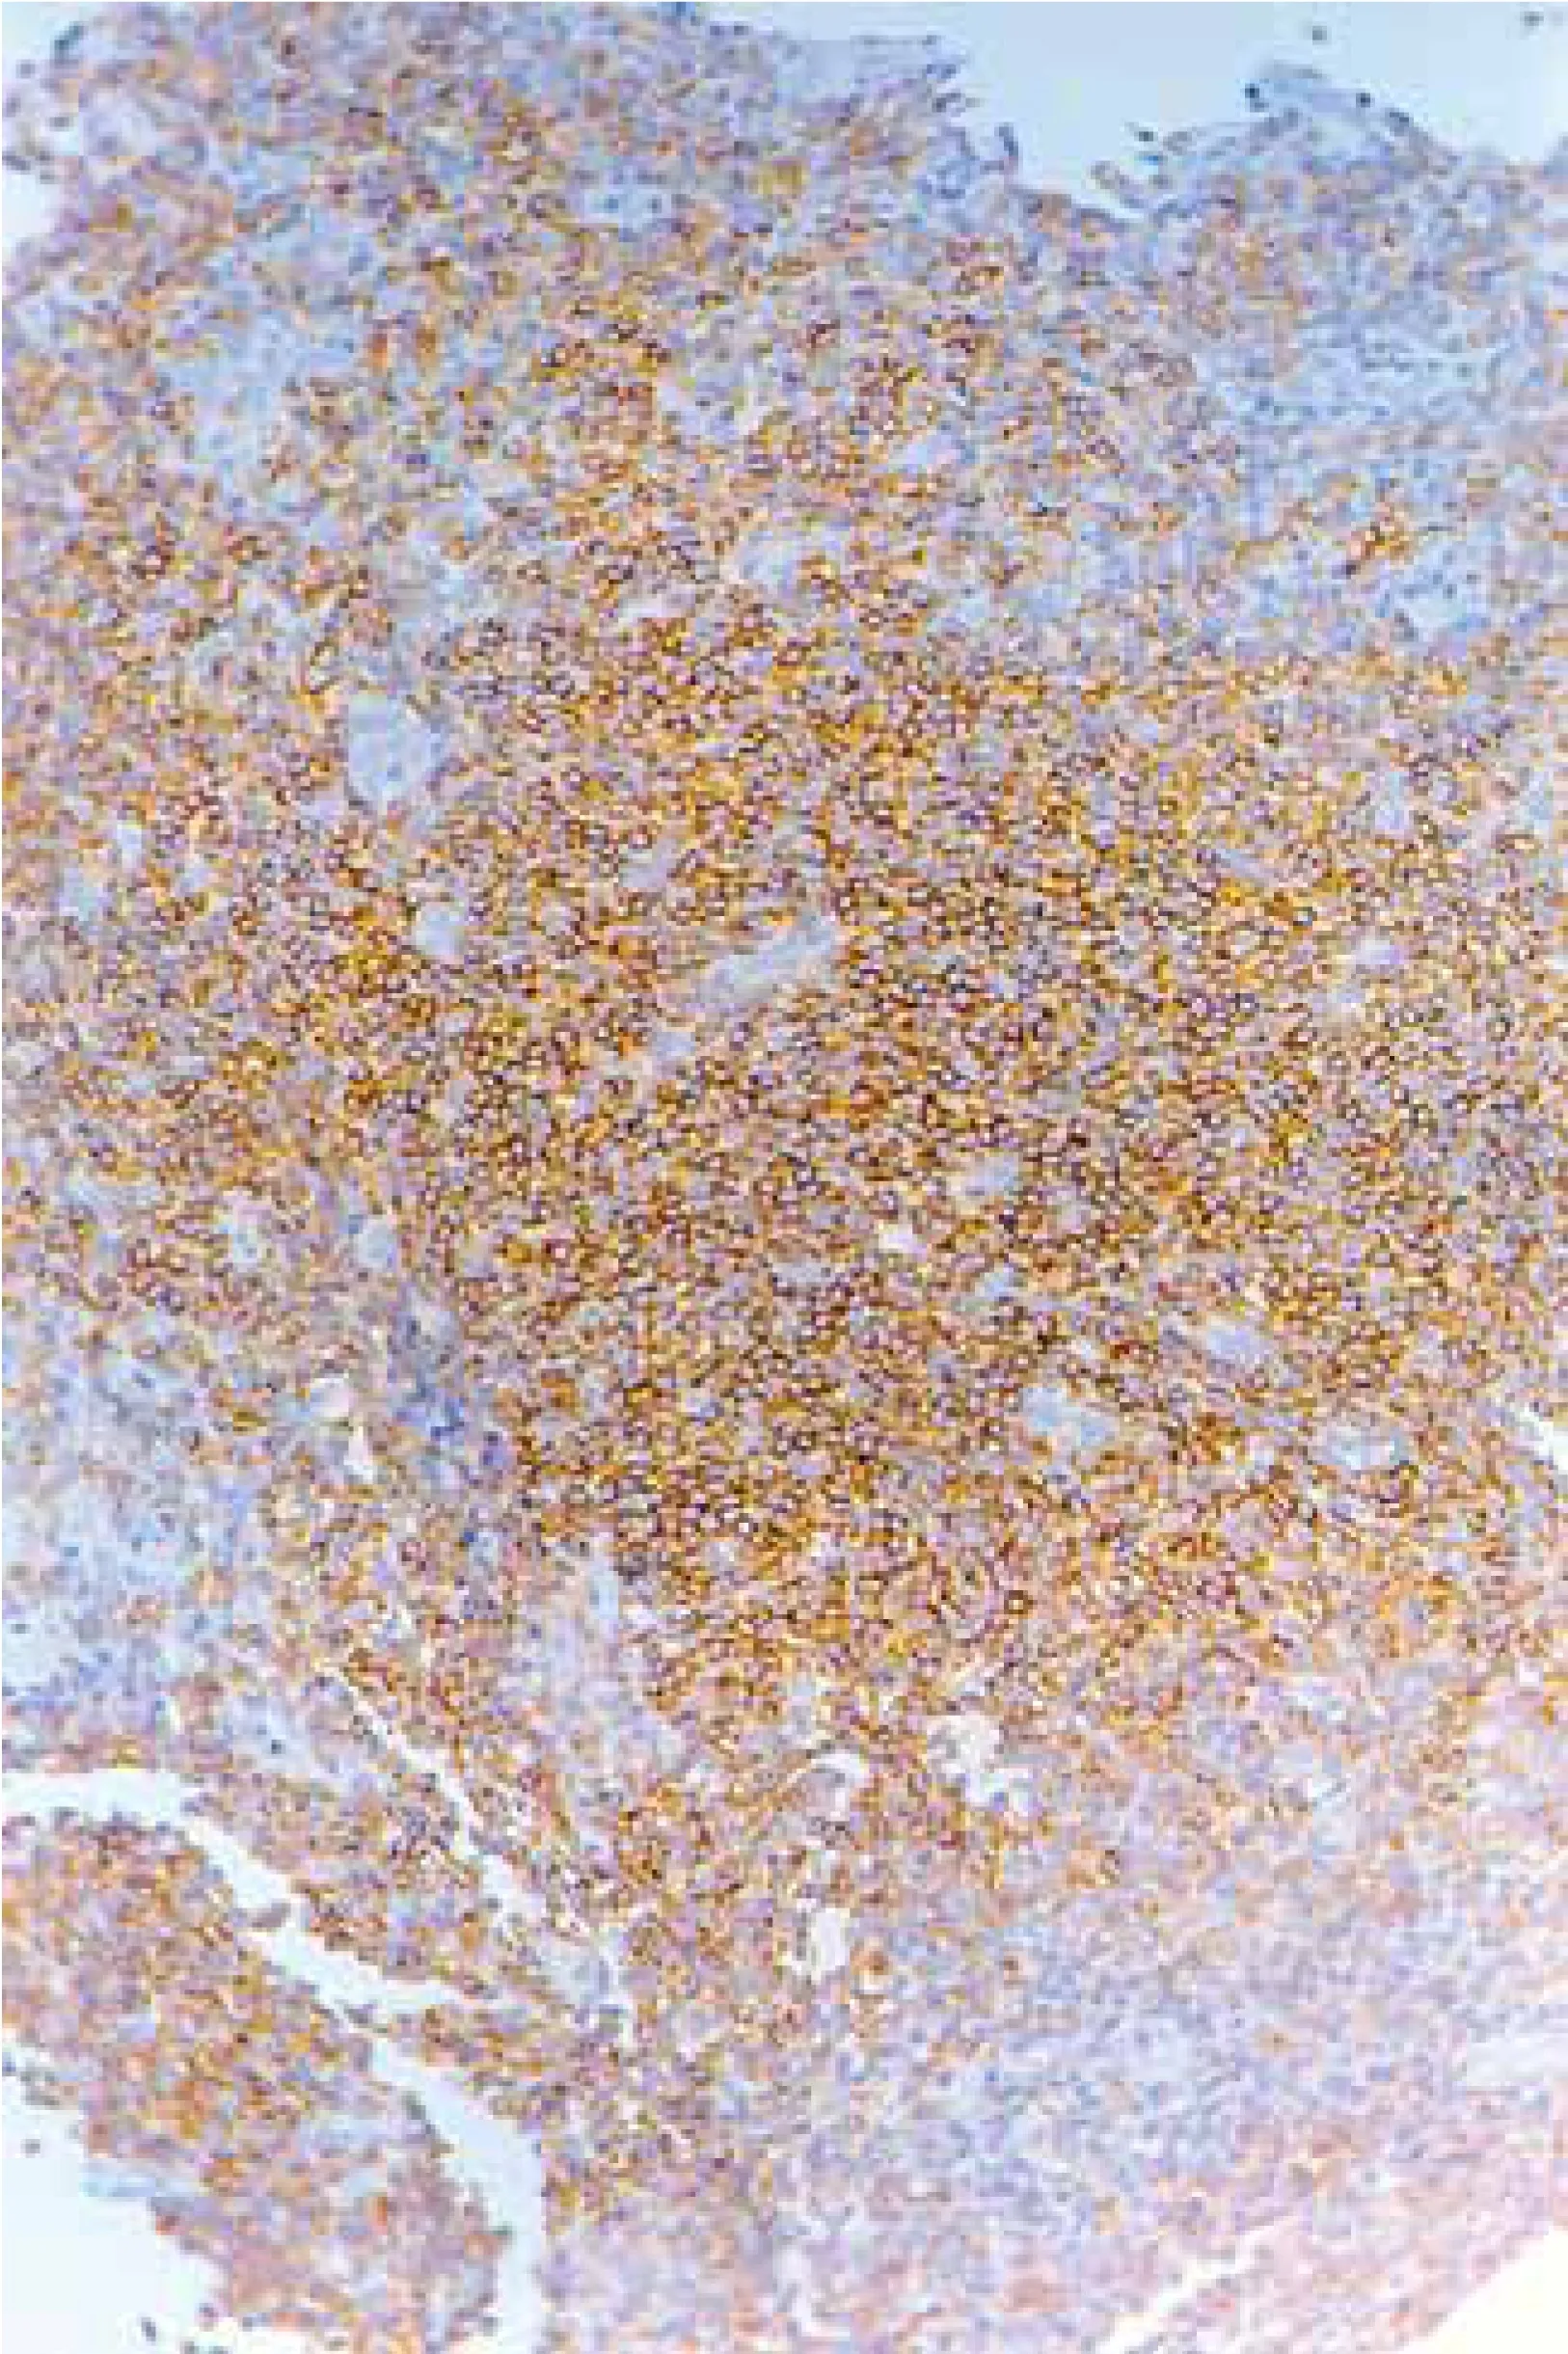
Small CD20+ B cells.
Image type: pathology (immunostaining)